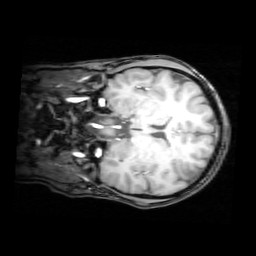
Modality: T1w
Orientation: coronal
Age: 22
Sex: female
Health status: healthy
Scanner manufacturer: philips
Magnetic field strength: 3 T
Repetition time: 0.012 s
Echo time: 0.0037 s